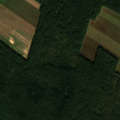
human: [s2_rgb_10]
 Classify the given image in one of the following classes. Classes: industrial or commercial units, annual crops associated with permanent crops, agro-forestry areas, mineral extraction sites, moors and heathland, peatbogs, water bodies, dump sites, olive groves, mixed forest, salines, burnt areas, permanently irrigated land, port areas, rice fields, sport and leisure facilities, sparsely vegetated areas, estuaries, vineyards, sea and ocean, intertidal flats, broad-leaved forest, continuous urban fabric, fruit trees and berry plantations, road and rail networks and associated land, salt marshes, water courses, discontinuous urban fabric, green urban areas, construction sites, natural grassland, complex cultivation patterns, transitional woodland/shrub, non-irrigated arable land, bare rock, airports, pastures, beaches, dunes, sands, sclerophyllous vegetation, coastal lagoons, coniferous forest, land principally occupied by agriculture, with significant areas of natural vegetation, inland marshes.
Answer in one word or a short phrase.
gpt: non-irrigated arable land, coniferous forest